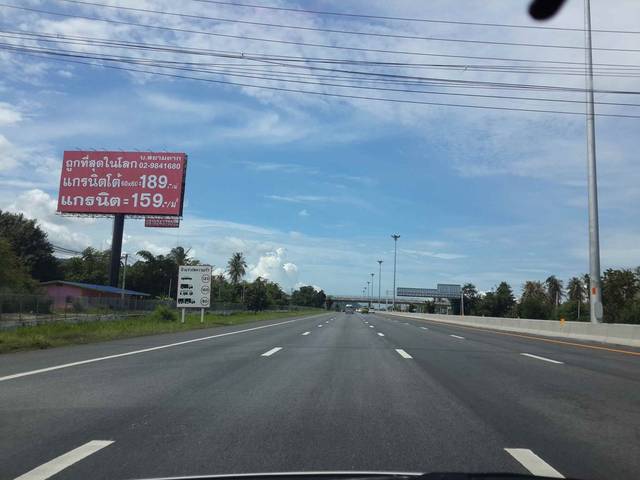
Region: Thailand
Coordinates: 13.335, 101.022